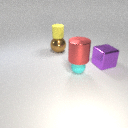
large brown metal sphere below small yellow rubber cylinder